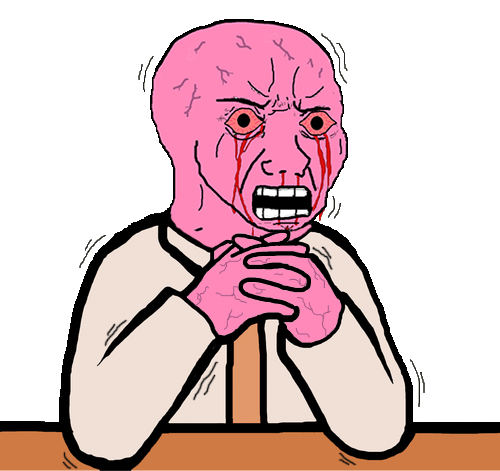
Label: 5_Rage